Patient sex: F
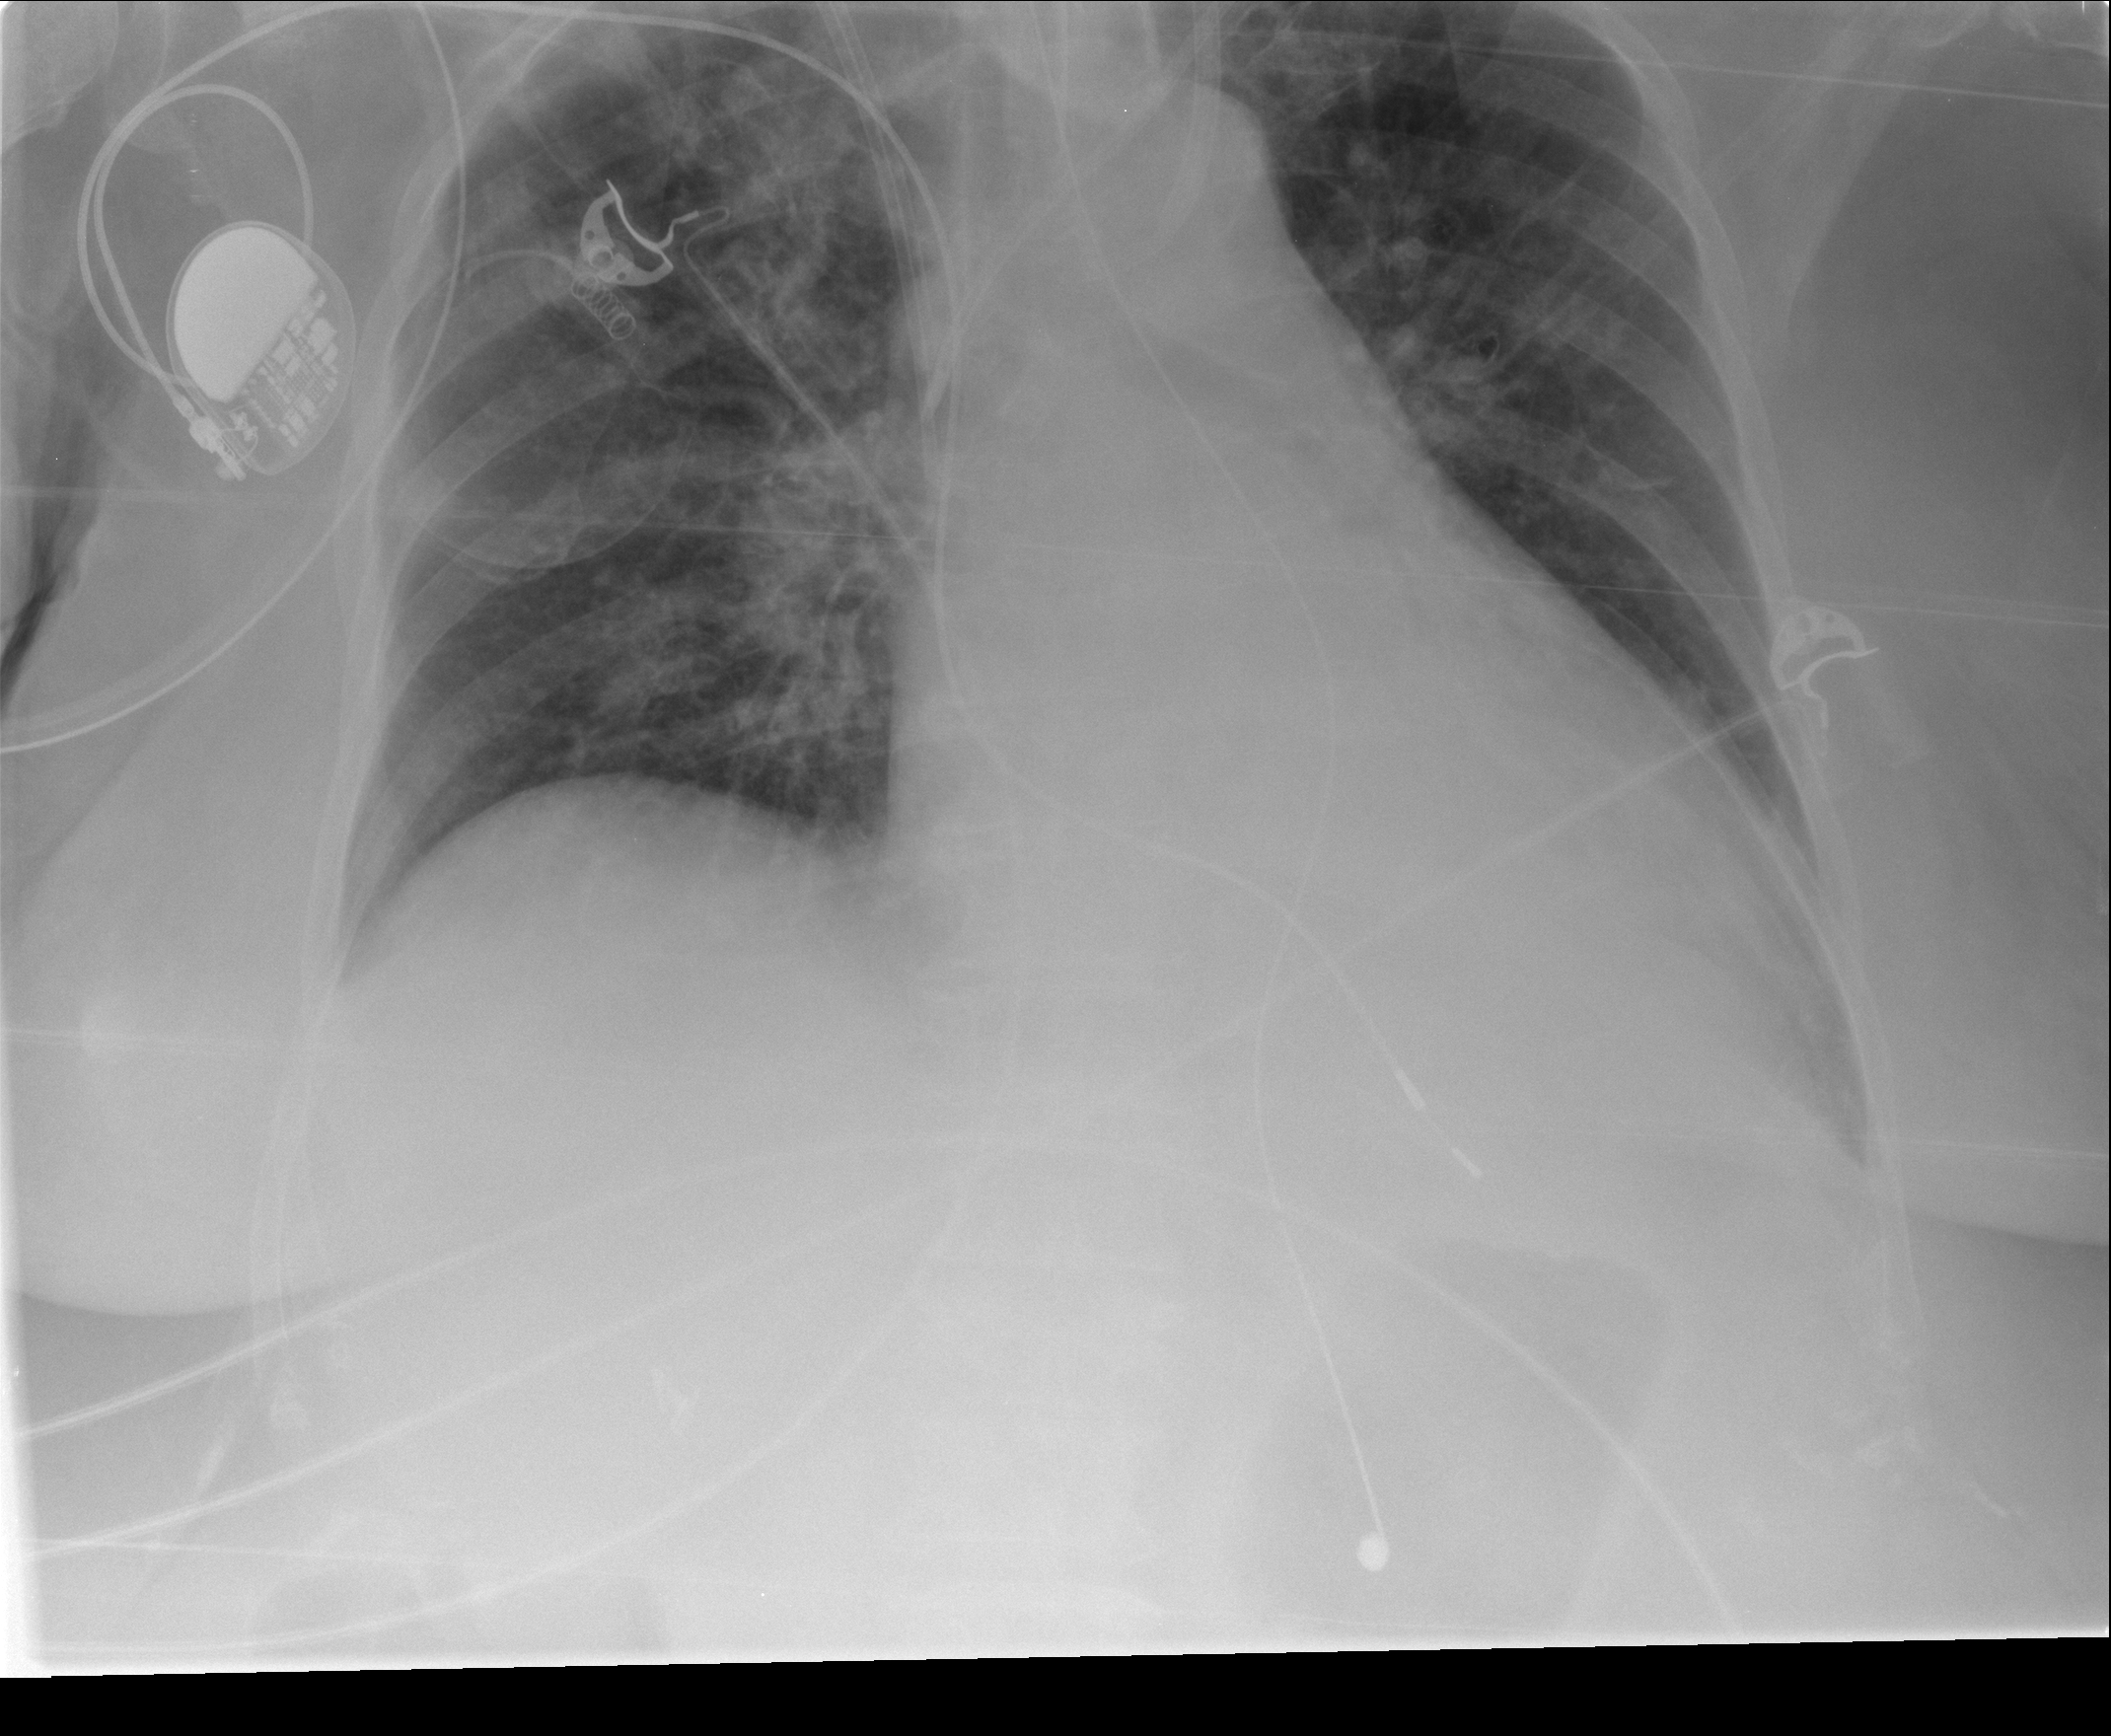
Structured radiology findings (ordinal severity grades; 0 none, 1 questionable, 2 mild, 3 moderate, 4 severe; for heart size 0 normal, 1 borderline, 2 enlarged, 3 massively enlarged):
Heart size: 2
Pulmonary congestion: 0
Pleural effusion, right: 0
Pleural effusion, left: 0
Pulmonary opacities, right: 2
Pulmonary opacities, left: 0
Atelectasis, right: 0
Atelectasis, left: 0